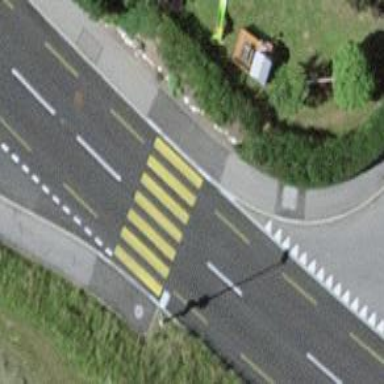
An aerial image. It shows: Secondary road with asphalt surface and dedicated cycle lane.